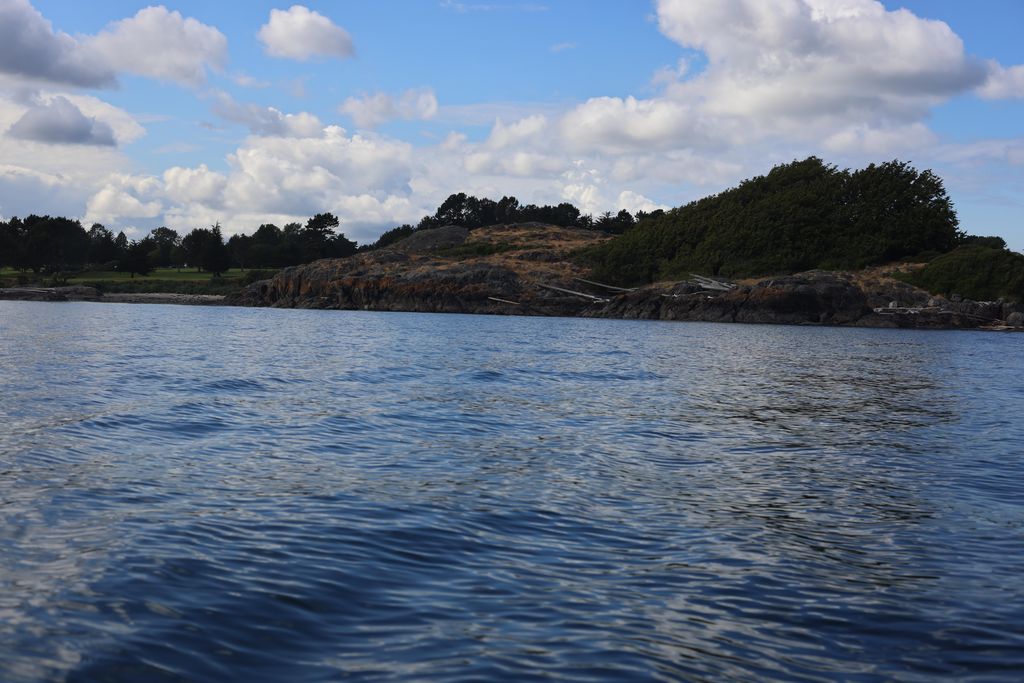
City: victoria